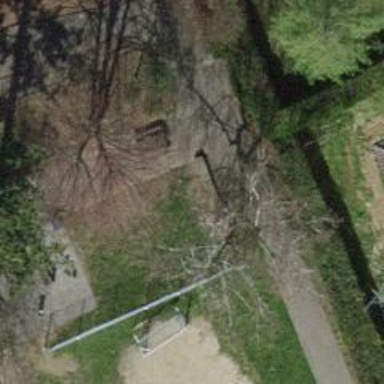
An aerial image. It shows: Picnic table located in leisure land area.